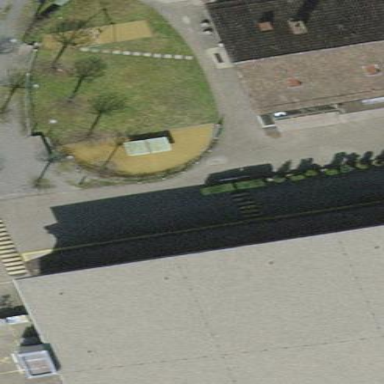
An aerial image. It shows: Playground area for leisure land.